Question: I have got a IIViewDeckController set up to replicate the facebook app funcionaly
'''
ViewController *vc = [self.storyboard instantiateViewControllerWithIdentifier:@"ViewController"];
EditSettingsViewController *evc = [self.storyboard instantiateViewControllerWithIdentifier:@"EditSettingsViewController"];
IIViewDeckController* deckController = [[IIViewDeckController alloc] initWithCenterViewController:vc leftViewController:evc rightViewController:nil];
'''
In order to switch, I have got a tableview that calls different methods.
When I switch the center controller to a new controller it crashes:
'''
MyTableViewController *mvc = [self.storyboard instantiateViewControllerWithIdentifier:@"MyTableViewController"];
'''
[self.viewDeckController setCenterController:mvc];
But when I do exactly the same to the initial center viewcontroller it doesn't crash.
I have also noticed, that when I reset all the content in the simulator I am able to switch once to the new controller without crashing.
It doesn't show any warning. Just the following:

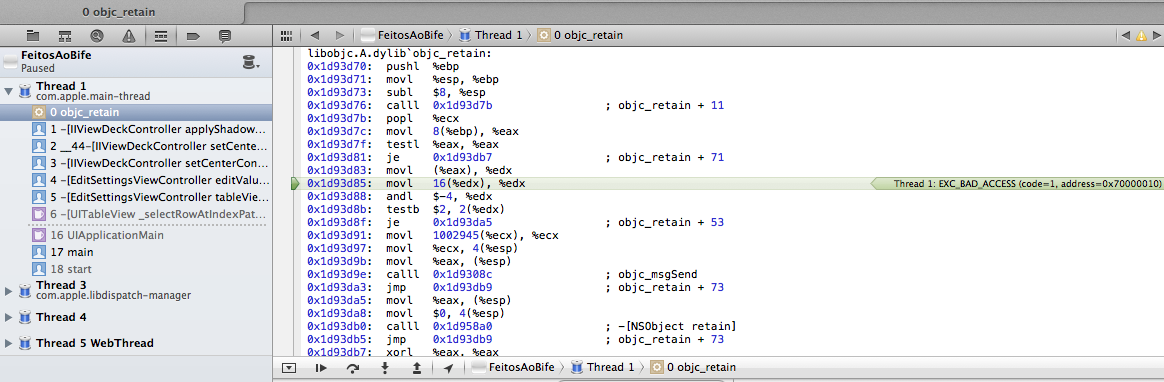
Answer: Solved my issue.
In the initial Controller I was using the viewdeckDelegate and implementing a few methods.
When switching to the new viewcontroller, I wasn't defining the delegate when those methods where being called.